RGB frame:
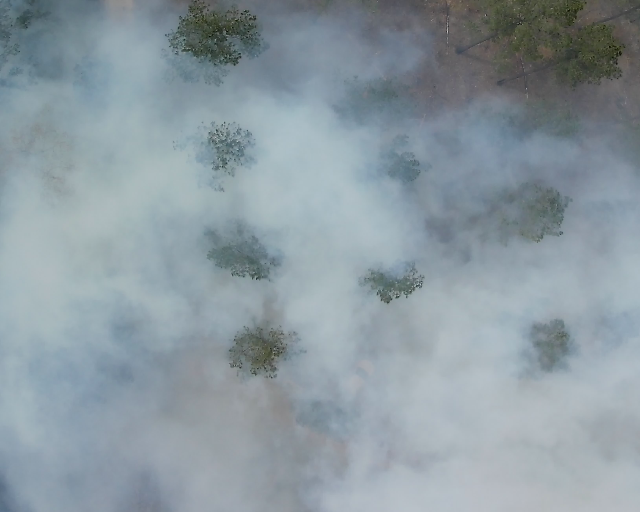
Thermal frame:
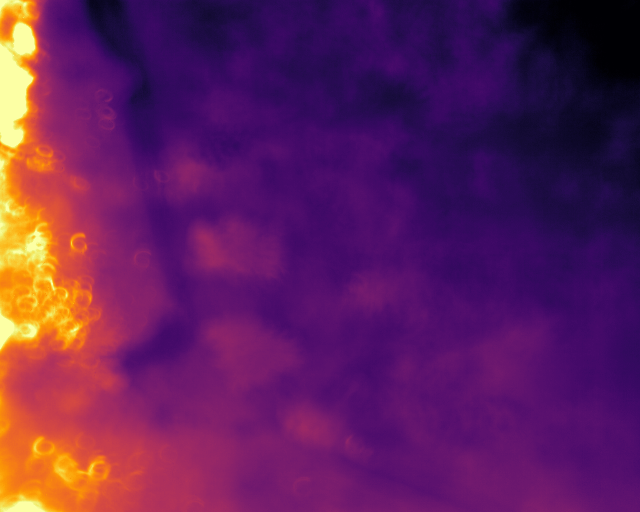
Captured: 2026-02-26 03:05:40
Pixels at or above 80 °C: 2972 (fraction of frame: 0.00907)